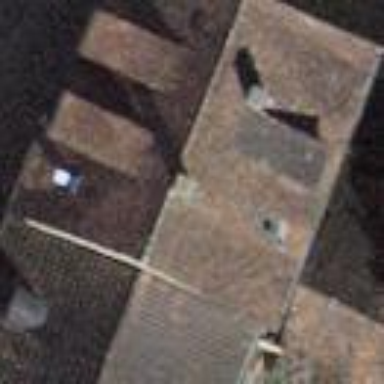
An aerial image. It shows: Building with tile roof.